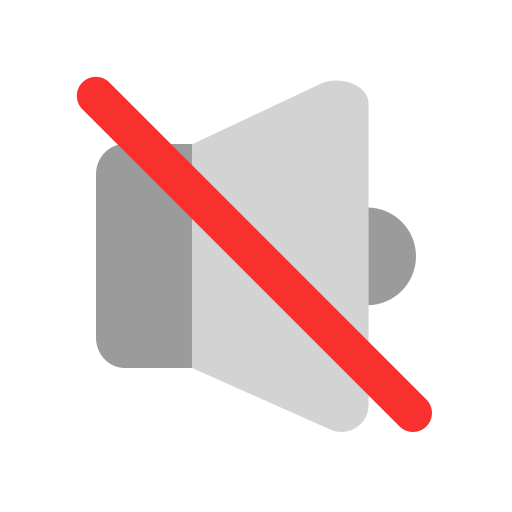
muted speaker flat